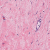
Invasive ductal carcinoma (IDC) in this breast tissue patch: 0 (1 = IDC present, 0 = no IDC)